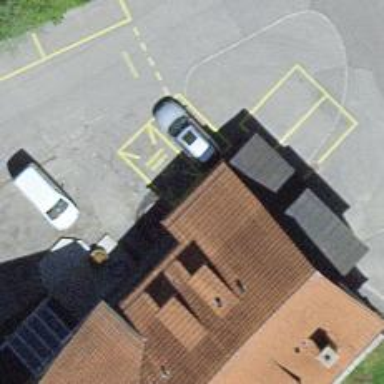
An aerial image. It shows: Charging station.